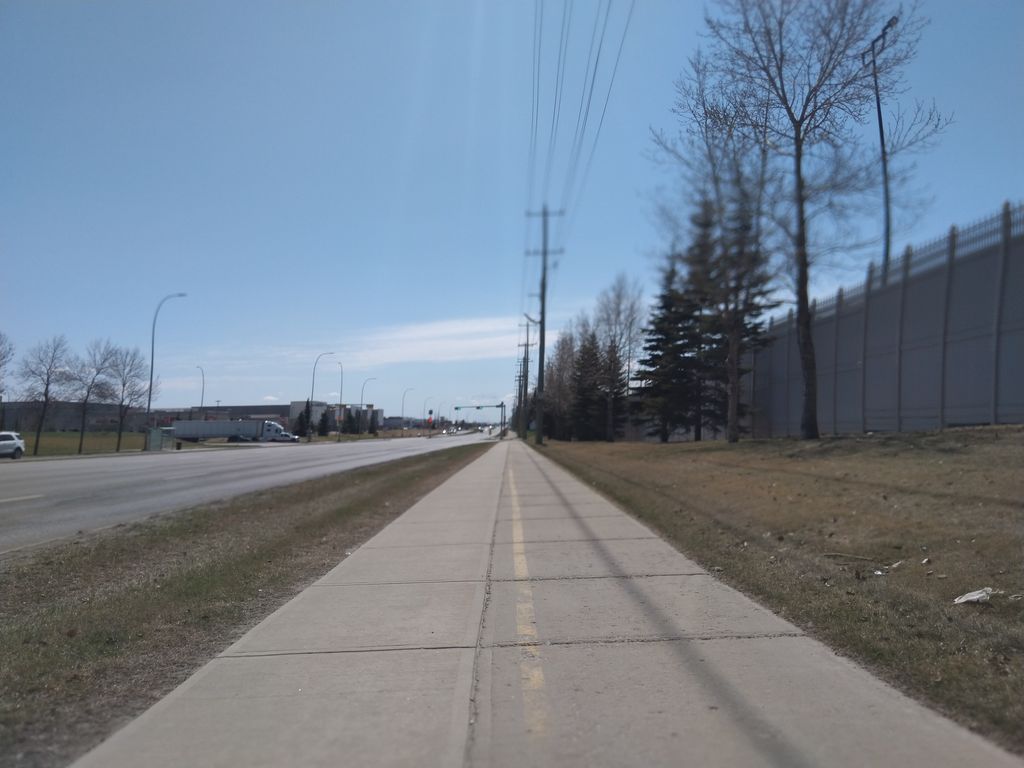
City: calgary